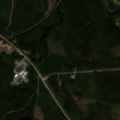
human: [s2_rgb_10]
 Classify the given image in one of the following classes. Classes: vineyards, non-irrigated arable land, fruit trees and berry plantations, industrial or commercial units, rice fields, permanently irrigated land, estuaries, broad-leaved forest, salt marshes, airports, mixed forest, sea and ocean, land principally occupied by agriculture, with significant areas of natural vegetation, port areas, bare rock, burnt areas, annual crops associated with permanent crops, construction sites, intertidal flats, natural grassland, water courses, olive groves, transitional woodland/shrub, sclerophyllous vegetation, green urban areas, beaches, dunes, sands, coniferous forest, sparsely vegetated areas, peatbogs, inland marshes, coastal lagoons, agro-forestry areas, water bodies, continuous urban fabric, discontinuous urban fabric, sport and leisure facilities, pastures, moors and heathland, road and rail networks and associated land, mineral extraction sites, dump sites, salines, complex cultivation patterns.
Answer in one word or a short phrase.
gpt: coniferous forest, mixed forest, transitional woodland/shrub, water bodies